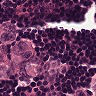
Metastatic tissue present: yes